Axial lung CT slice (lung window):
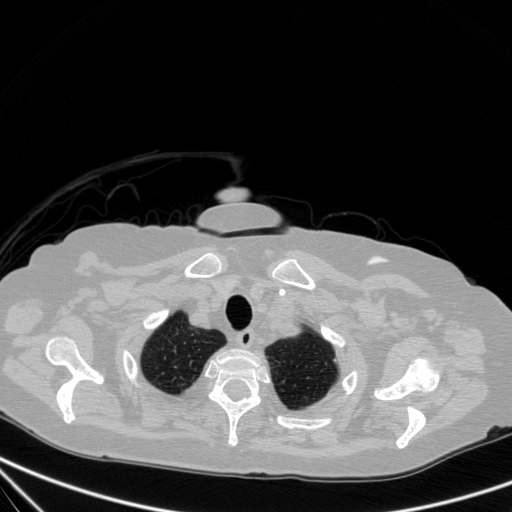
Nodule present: no